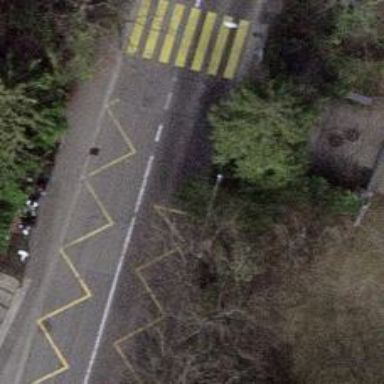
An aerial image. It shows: Asphalt sidewalk leading to public transport platform.